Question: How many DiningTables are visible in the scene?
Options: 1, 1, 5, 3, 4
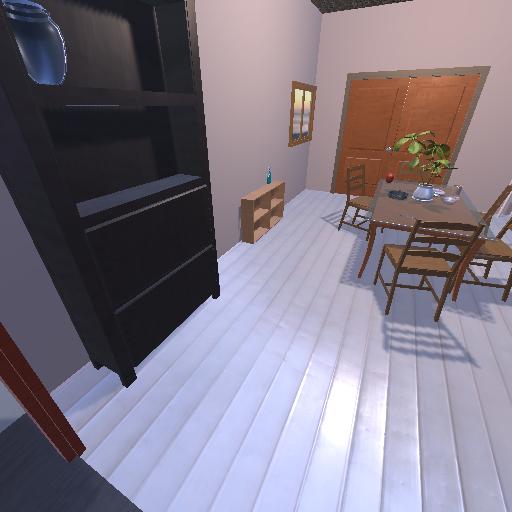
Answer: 1